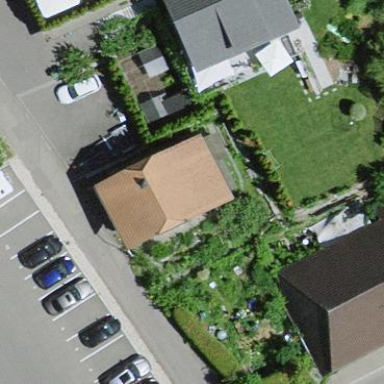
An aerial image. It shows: Residential building.